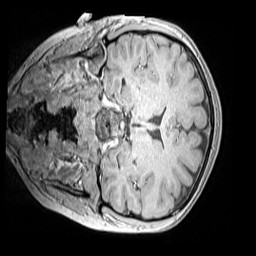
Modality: MP2RAGE
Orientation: coronal
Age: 12
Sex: female
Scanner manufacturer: siemens
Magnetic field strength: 3 T
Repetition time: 4 s
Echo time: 0.00299 s